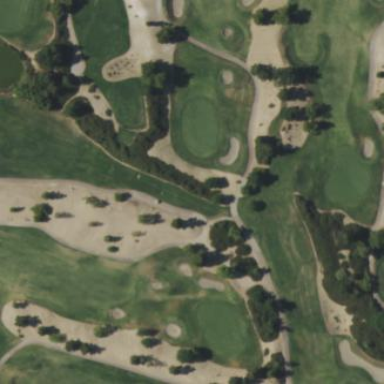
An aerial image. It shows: Area of rough grass used for golf.